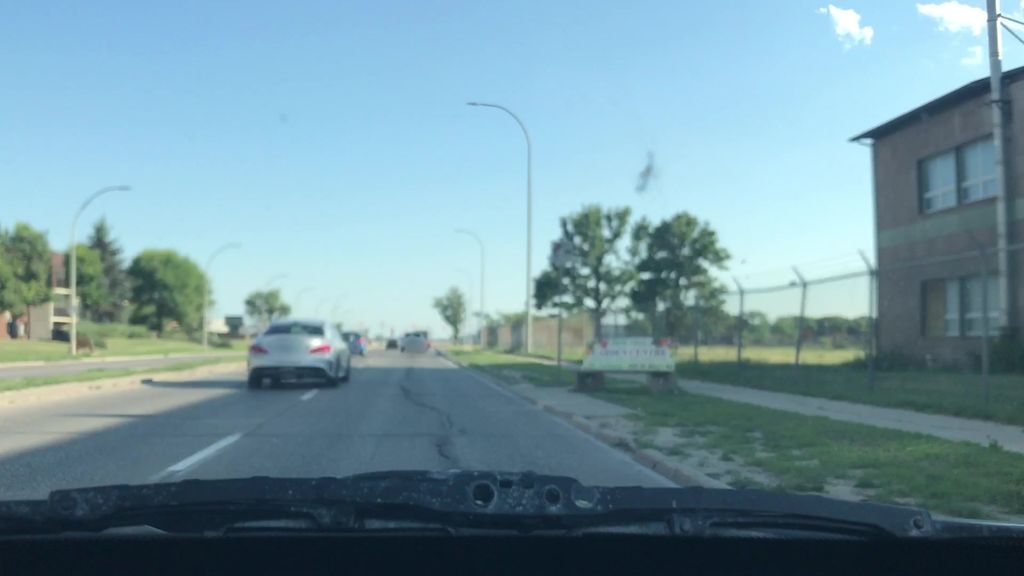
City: winnipeg